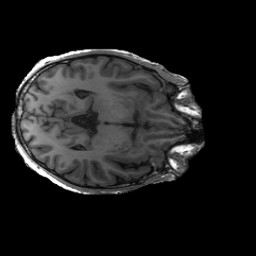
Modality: T1w
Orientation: axial
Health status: ill
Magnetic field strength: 3 T